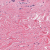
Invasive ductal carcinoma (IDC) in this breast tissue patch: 0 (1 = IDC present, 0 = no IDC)